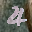
Label: 4